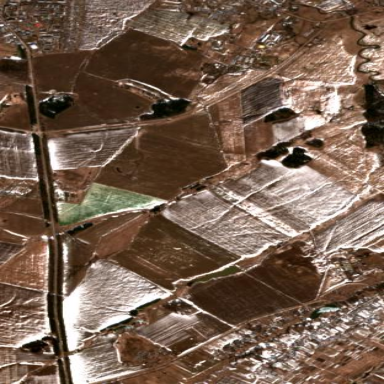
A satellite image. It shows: Picturesque farmland scene.